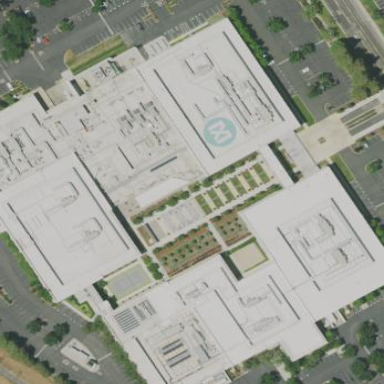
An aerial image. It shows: Office building.